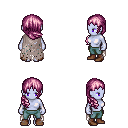
a pixel art fantasy rpg character, female body template, dark elf, purple skin, gray tattered cape, teal pants, pink right-swept hairstyle, brown shoes, four views (front, back, left, right), 2x2 character sprite sheet, small pixel art, hard edges, no anti-aliasing